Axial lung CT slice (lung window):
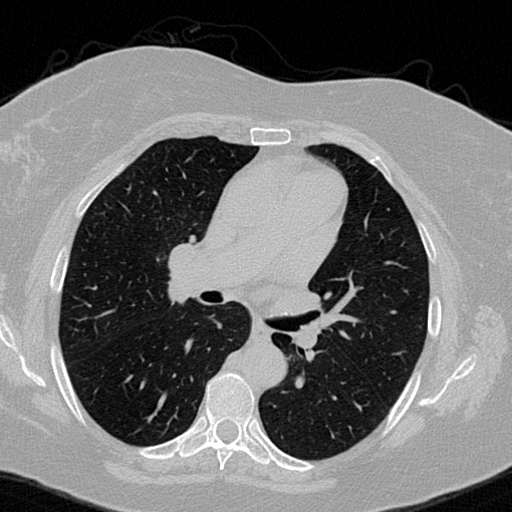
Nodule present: no